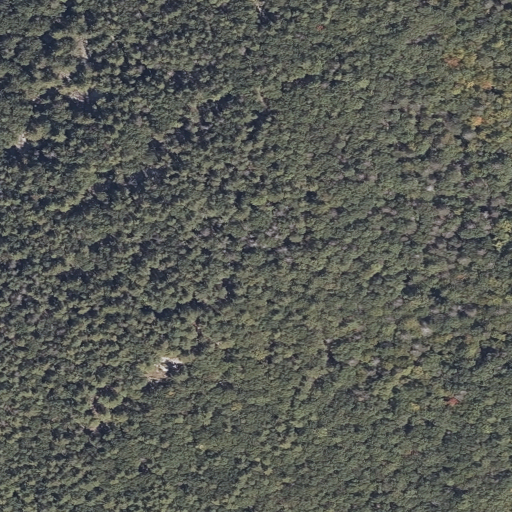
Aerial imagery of mountain in Maine named Third Hill containing evergreen forest, deciduous forest, and mixed forest